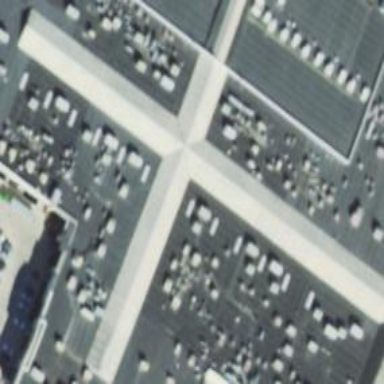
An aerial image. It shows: Retail building with crosspitched glass roof.